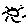
Label: sun